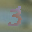
Label: 3